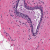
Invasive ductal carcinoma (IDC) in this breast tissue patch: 0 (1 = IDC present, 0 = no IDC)